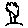
Label: tree